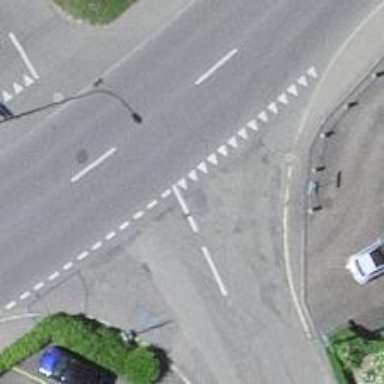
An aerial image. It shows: Road with "give way" sign.